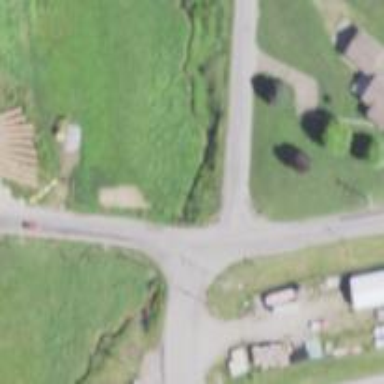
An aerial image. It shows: Stop road.